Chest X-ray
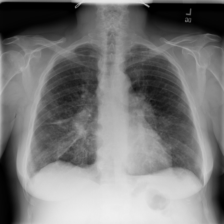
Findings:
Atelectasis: negative
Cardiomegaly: negative
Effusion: negative
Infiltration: negative
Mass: negative
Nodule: positive
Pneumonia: negative
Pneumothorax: negative
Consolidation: negative
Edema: negative
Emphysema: negative
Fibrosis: negative
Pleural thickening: positive
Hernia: negative